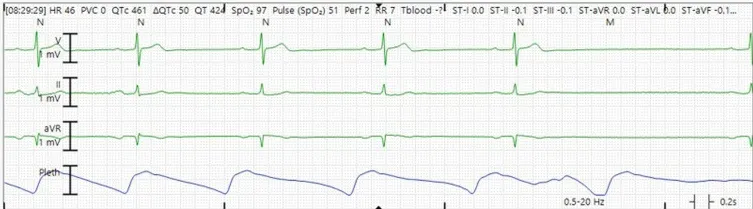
Representative telemetry tracings demonstrating sinus arrest episode while in the hospital. (B) Sinus bradycardia with further slowing of sinus rate.
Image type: electrography (ekg)